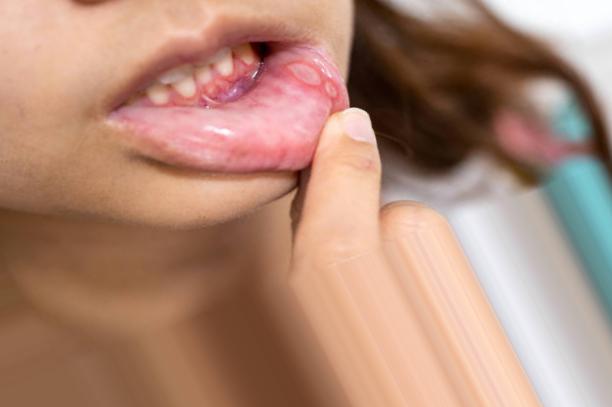
Condition: Mouth Ulcer